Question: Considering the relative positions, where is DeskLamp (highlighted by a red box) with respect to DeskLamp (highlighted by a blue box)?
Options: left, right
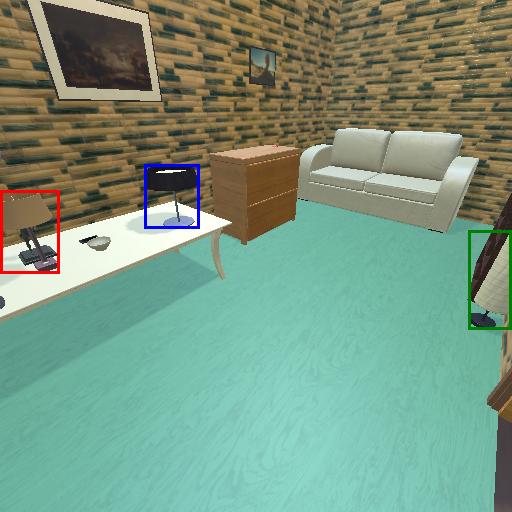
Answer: left